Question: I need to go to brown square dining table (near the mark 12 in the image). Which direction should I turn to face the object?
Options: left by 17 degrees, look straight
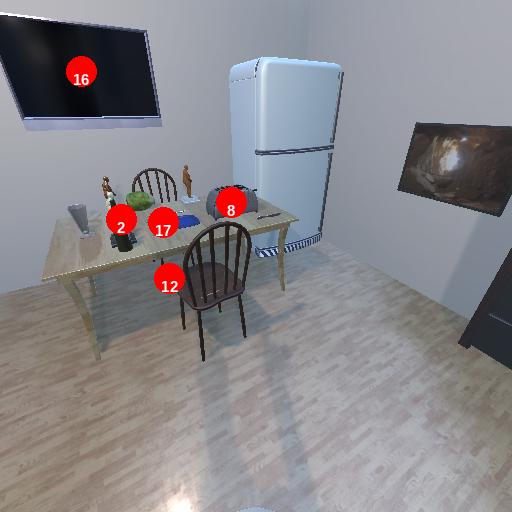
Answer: left by 17 degrees